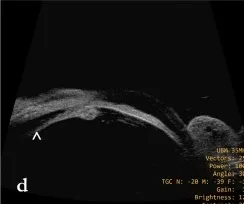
D) The ultrasound biomicroscopy reveals supraciliary effusion (^) and anterior rotation of the ciliary body.
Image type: radiology (ultrasound)